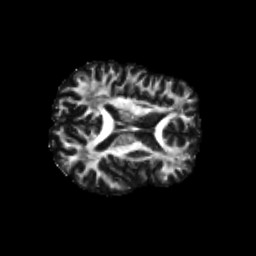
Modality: FA
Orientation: axial
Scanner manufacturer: siemens
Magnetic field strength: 3 T
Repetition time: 8.8 s
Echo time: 0.085 s